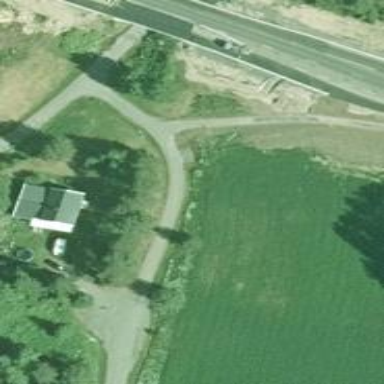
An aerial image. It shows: Asphalt cycleway.